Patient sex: F
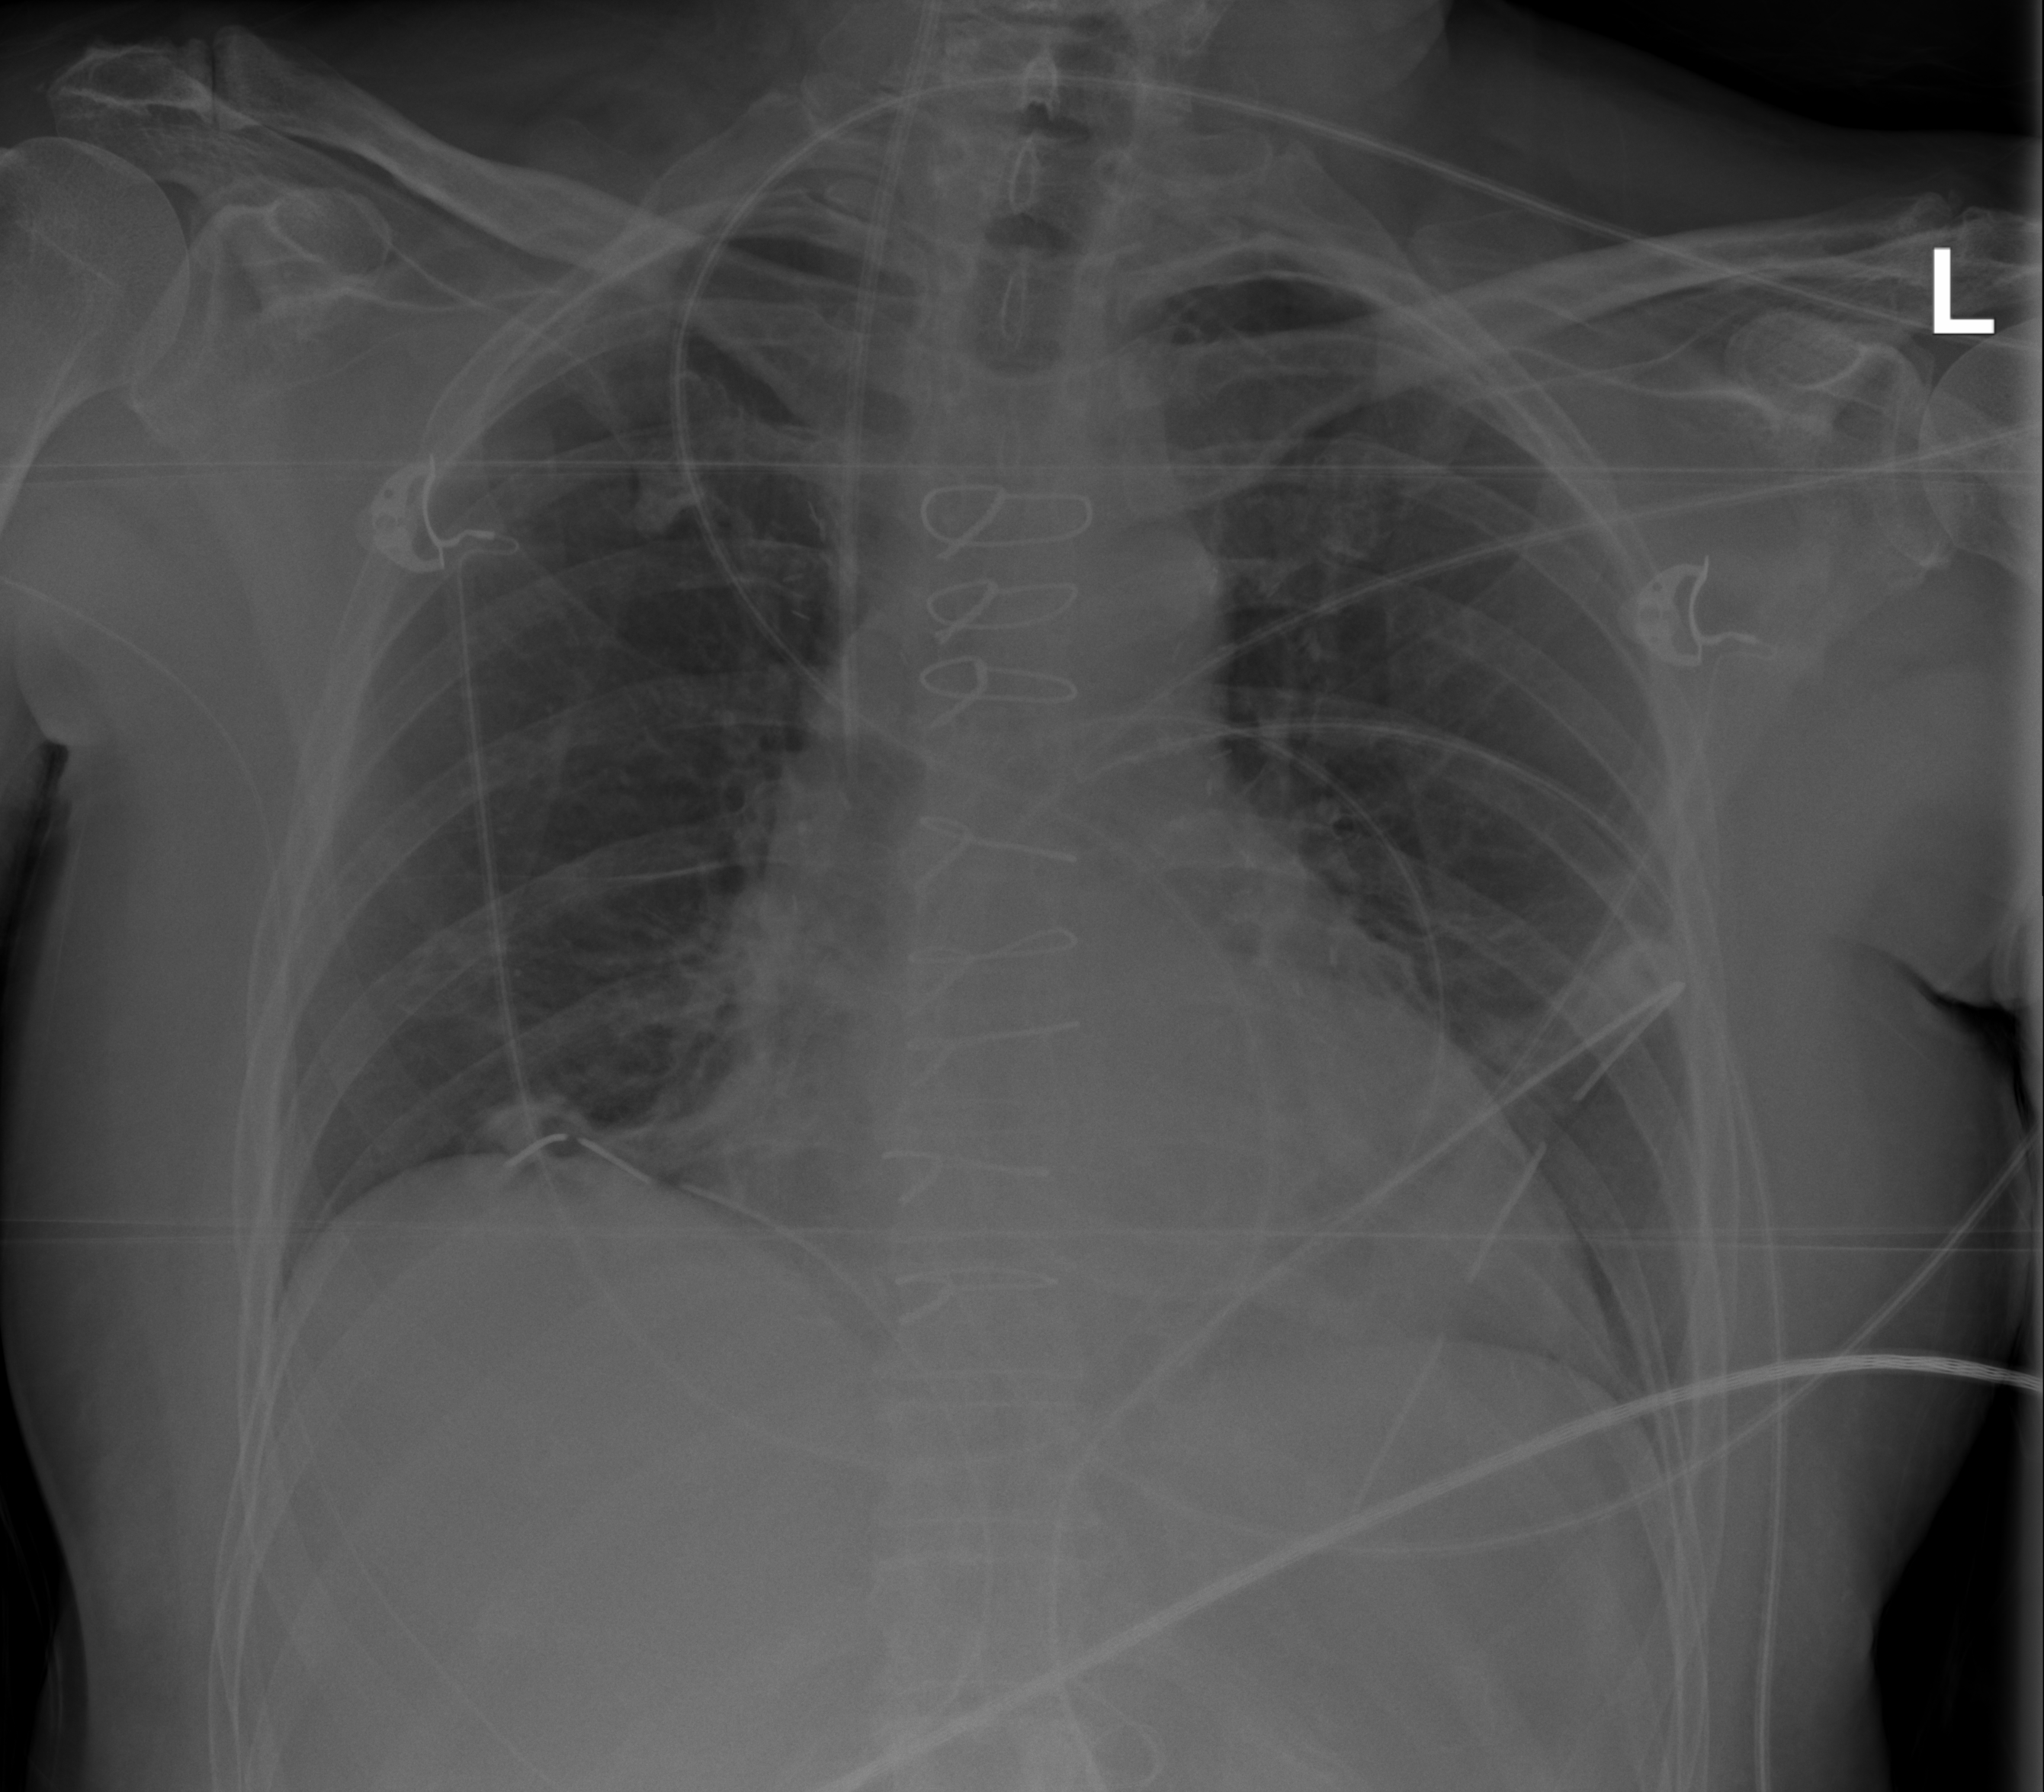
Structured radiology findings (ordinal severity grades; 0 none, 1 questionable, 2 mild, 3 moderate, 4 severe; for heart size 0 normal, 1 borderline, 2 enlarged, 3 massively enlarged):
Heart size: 0
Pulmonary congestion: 0
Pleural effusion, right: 0
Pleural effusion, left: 0
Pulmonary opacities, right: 0
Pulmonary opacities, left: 0
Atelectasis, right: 2
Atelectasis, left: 2